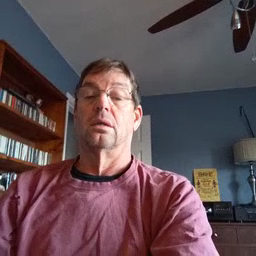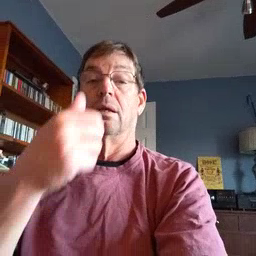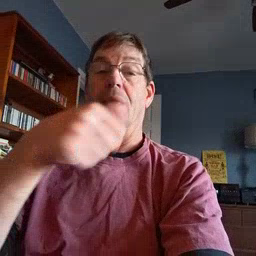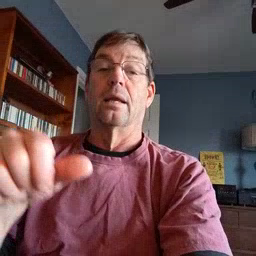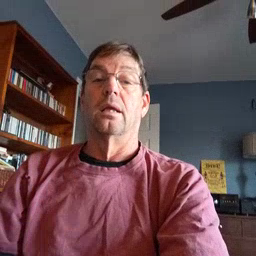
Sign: any